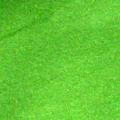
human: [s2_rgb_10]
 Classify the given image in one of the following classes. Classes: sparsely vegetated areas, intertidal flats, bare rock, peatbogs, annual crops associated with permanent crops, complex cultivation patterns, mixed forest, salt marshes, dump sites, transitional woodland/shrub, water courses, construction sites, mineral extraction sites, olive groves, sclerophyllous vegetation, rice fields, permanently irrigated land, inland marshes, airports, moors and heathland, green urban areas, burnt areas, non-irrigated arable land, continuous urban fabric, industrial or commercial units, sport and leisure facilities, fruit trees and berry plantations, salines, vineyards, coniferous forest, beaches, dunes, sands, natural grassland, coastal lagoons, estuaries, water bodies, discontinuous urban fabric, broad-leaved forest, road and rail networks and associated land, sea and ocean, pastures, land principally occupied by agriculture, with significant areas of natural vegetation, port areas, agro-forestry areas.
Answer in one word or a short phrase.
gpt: coastal lagoons